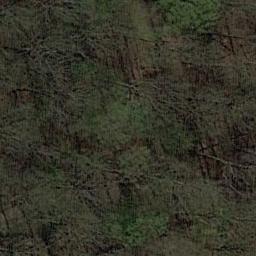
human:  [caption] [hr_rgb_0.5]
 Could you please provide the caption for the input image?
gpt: There are some crisscross paths on this land .

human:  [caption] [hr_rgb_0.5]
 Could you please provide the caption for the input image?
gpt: The forest has some sparse green trees randomly arranged and the forest soil is deep yellow .

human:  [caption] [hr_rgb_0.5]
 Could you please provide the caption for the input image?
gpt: Many withered trees are in a forest .

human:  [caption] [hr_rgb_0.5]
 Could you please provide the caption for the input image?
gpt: The forest is on the bare land .

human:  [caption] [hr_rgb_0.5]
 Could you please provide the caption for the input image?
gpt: A sparse forest with some green trees .